Question: I'm trying to open a connection to a MySql database using the following code piece:
'''
string connectionString = "Server=ip_number;Database=database_name;Uid=uid;Password=password";
MySqlConnection connection;
connection = new MySqlConnection(connectionString);
connection.Open();
'''
And here is the exception I get:

I'm using the latest mysql connector (<URL>. What am I missing?
Thanks in advance,
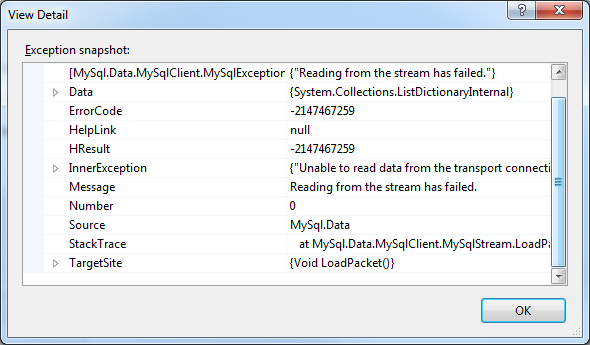
Answer: May you try this:
Connection to server:
'''
string connectionString= "datasource=localhost;port=3306;username=uid;password=1234"
'''
Use the "MySqL-Methodes" to INSERT/UPDATE/SELECT... like:
'''
public string pathselectDB = "select *from try.data;";
public string pathinsertDB = "INSERT INTO 'try'.'data'";
string constrnig = pathtoDB;
string Query = pathinsertDB +"('value1', 'value2') values('"2"','3',');";
MySqlConnection conDataBase = new MySqlConnection(constrnig);
MySqlCommand cmdDataBase = new MySqlCommand(Query, conDataBase);
MySqlDataReader myReader;
'''
this is just an example... I hope this solved your problem.
You can set your username and password in the MySql-Editor! if you need help there just set a commend under this.